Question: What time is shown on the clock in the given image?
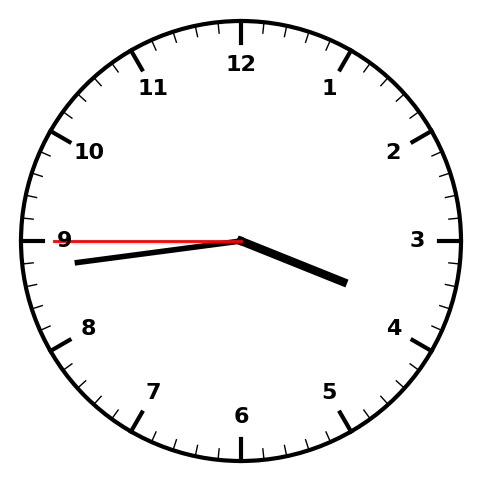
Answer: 03:43:45